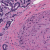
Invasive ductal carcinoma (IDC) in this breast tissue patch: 1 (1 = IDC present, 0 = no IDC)